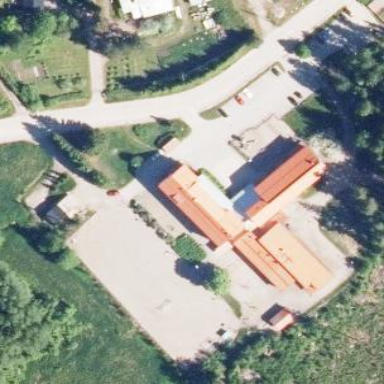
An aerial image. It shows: School.